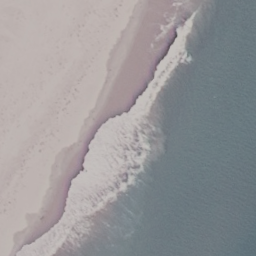
Label: beach